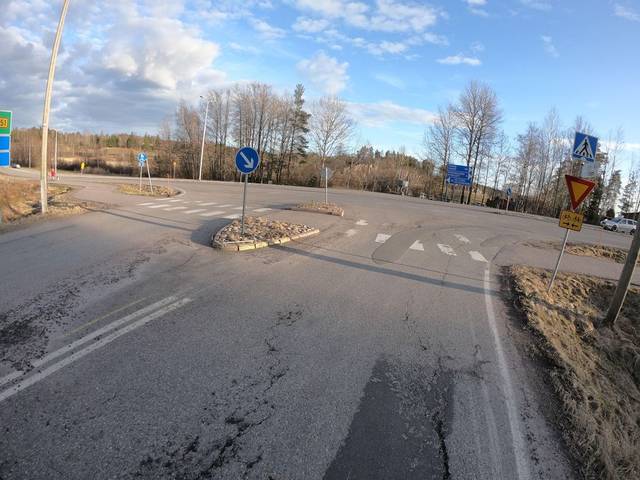
Region: Finland
Coordinates: 60.137, 24.514